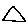
Label: triangle